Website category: sports
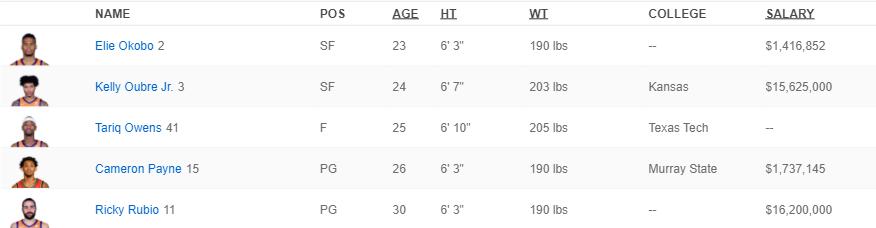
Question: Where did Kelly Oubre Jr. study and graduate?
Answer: Kansas

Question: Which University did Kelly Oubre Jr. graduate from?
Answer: Kansas

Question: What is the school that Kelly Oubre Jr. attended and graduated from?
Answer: Kansas

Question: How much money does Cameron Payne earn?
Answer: $1,737,145

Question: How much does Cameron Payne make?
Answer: $1,737,145

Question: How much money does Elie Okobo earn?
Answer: $1,416,852

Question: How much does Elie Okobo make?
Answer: $1,416,852

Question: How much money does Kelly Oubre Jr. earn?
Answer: $15,625,000

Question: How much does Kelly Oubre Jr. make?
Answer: $15,625,000

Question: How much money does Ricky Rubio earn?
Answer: $16,200,000

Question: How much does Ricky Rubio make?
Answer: $16,200,000

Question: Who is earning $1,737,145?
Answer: Cameron Payne

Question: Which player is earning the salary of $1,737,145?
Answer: Cameron Payne

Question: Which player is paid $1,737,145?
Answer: Cameron Payne

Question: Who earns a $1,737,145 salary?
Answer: Cameron Payne

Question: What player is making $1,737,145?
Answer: Cameron Payne

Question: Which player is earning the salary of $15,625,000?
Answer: Kelly Oubre Jr.

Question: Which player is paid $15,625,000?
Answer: Kelly Oubre Jr.

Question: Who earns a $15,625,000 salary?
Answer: Kelly Oubre Jr.

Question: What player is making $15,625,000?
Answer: Kelly Oubre Jr.

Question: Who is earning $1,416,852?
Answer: Elie Okobo

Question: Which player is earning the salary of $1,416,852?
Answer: Elie Okobo

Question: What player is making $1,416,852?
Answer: Elie Okobo

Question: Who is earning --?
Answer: Tariq Owens

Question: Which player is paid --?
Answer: Tariq Owens

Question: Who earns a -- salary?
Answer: Tariq Owens

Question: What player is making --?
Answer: Tariq Owens

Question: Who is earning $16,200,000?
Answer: Ricky Rubio

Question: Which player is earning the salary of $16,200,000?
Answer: Ricky Rubio

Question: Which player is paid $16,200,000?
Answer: Ricky Rubio

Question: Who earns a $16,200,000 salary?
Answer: Ricky Rubio

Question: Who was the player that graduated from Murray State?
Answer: Cameron Payne

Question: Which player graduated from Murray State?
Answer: Cameron Payne

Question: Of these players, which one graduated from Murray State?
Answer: Cameron Payne

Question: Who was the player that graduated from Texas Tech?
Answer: Tariq Owens

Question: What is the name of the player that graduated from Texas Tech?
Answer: Tariq Owens

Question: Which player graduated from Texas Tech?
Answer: Tariq Owens

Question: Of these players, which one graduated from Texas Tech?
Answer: Tariq Owens

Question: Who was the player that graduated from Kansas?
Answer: Kelly Oubre Jr.

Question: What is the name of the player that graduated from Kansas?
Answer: Kelly Oubre Jr.

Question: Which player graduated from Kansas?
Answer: Kelly Oubre Jr.

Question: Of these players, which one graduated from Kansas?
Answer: Kelly Oubre Jr.